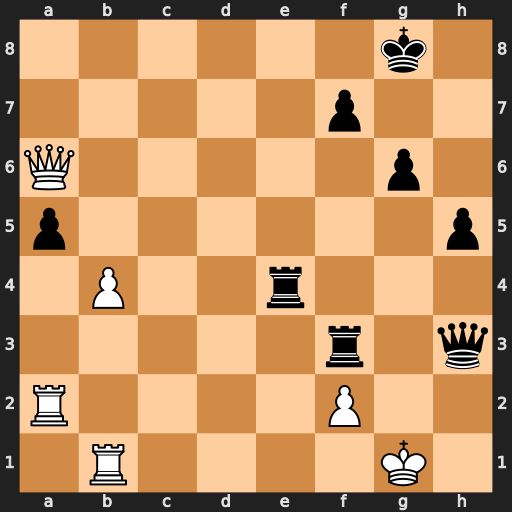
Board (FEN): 6k1/5p2/Q5p1/p6p/1P2r3/5r1q/R4P2/1R4K1
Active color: w
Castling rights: -
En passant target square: -
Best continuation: Qa8+ Re8 Qxe8+ Kh7 Qe4